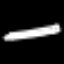
Label: pencil